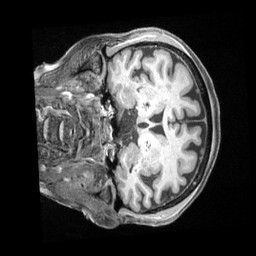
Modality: T1w
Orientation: coronal
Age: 69
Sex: female
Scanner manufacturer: siemens
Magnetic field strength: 3 T
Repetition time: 2.5 s
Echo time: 0.00222 s